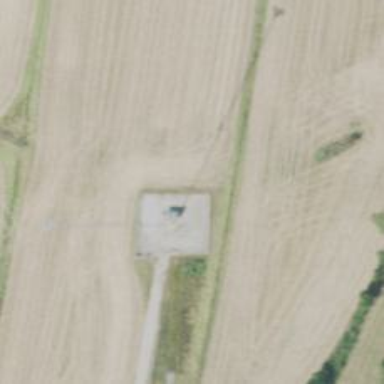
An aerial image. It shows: Mast tower used for communication.